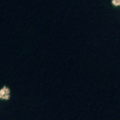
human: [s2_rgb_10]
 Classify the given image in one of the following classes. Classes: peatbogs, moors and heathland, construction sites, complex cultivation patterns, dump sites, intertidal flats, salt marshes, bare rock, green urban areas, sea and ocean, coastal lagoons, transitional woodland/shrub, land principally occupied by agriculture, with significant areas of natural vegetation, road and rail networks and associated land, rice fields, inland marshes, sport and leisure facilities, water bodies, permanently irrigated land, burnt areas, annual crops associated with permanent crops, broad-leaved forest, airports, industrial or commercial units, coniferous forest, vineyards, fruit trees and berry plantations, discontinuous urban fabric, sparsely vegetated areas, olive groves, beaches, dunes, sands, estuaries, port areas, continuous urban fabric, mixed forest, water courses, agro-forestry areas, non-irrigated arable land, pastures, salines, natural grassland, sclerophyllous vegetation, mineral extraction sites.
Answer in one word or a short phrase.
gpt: sea and ocean